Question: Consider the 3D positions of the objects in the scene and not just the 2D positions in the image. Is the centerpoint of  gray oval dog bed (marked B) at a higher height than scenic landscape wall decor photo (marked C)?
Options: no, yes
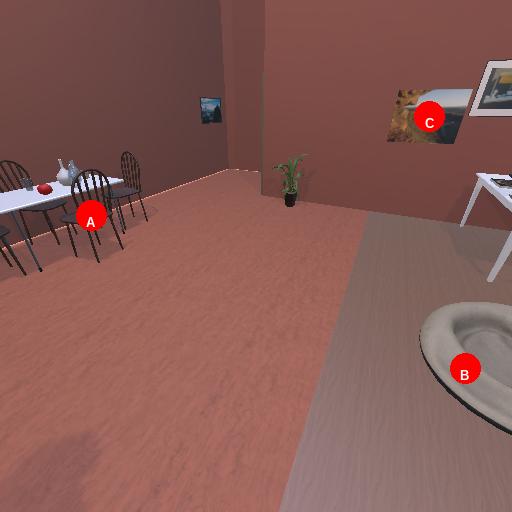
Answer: no